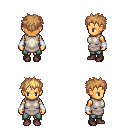
a pixel art fantasy rpg character, female body template, human, tanned skin, white tunic, teal pants, light blonde bedhead hairstyle, white cloth bracers, maroon shoes, four views (front, back, left, right), 2x2 character sprite sheet, small pixel art, hard edges, no anti-aliasing